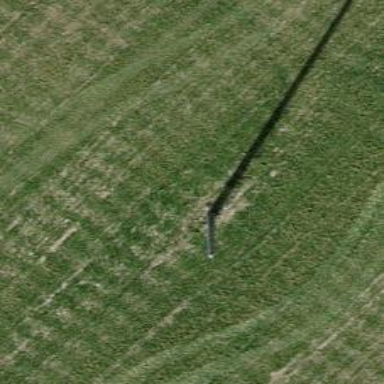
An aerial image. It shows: Man-made mast used for communication purposes.